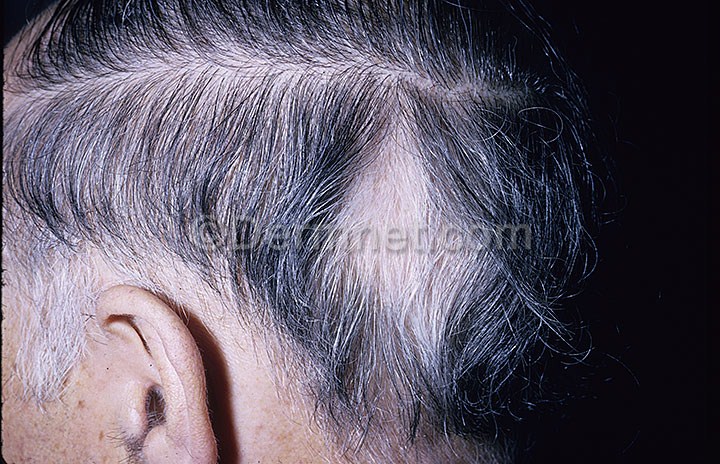
Disease: Hair Loss Photos Alopecia and other Hair Diseases